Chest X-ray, PA view. Patient: 50 years old, sex F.
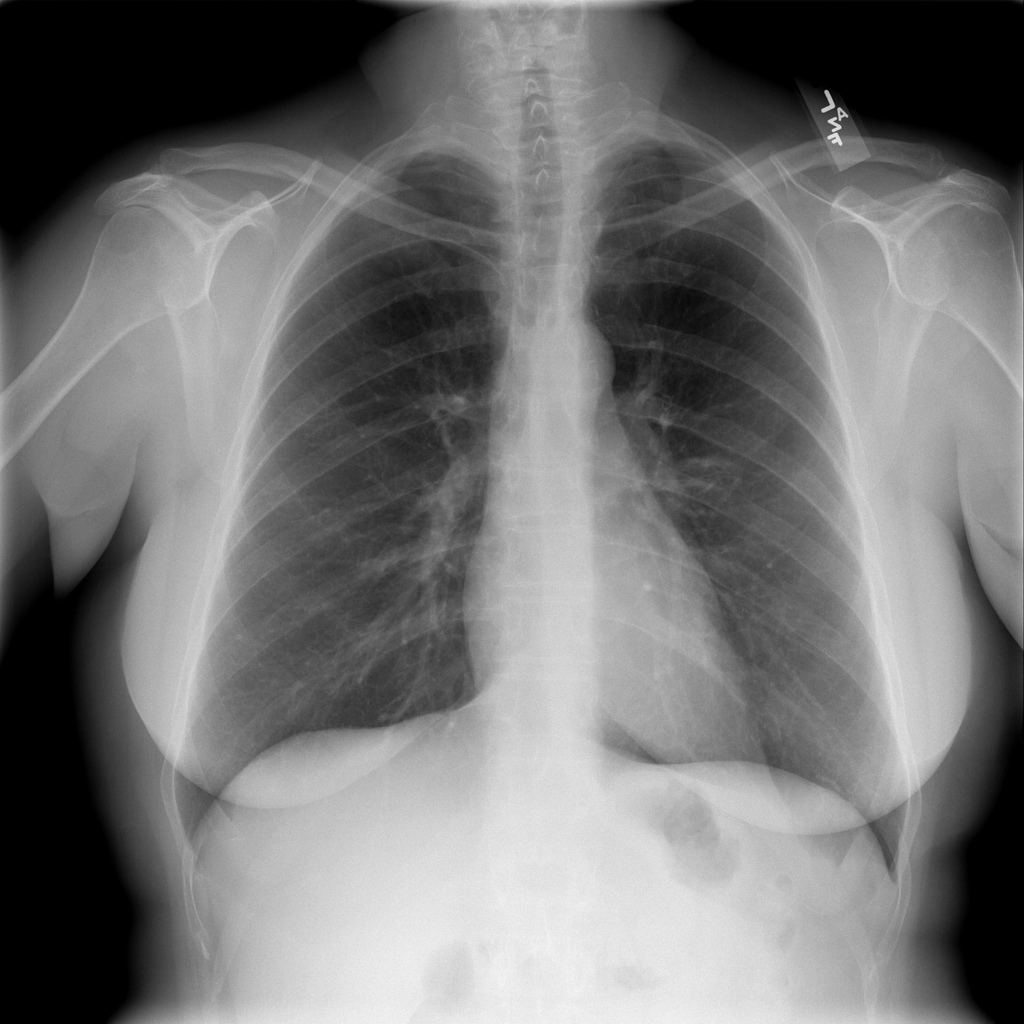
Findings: No Finding